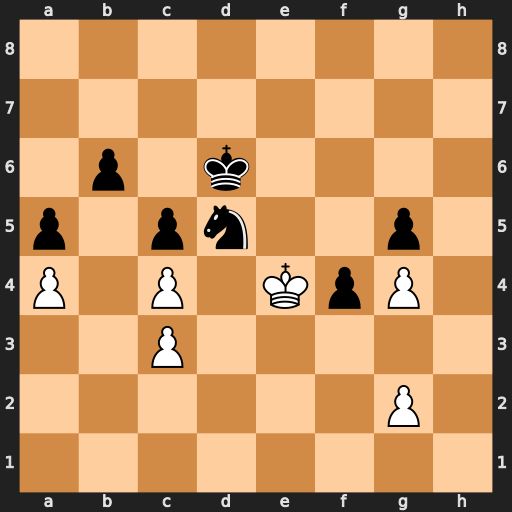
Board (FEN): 8/8/1p1k4/p1pn2p1/P1P1KpP1/2P5/6P1/8
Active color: w
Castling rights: -
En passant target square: -
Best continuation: cxd5 b5 axb5 a4 Kd3 Kxd5 c4+